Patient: sex M, age 71
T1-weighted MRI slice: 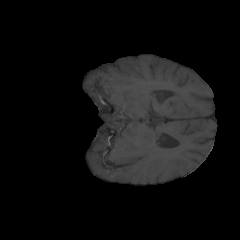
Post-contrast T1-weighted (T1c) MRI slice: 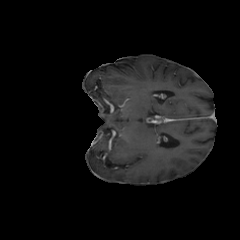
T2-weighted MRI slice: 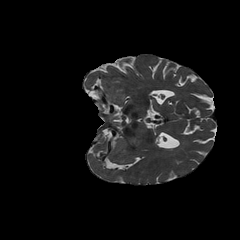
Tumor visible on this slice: no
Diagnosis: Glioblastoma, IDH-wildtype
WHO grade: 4